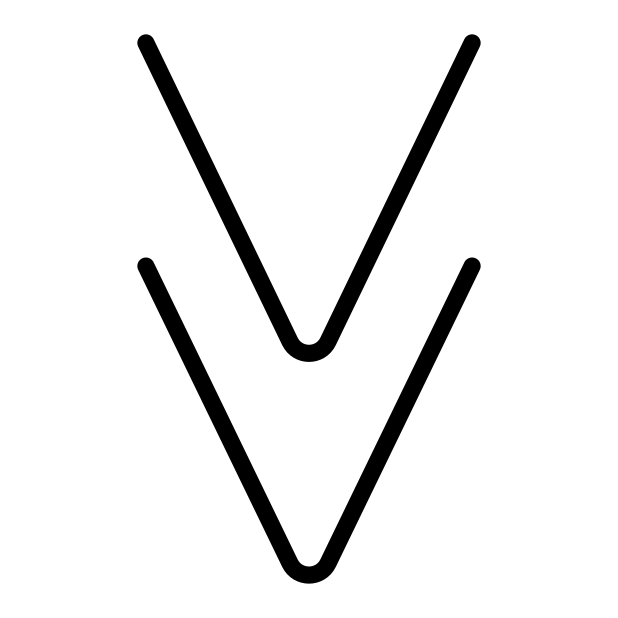
Emoji: ⏬
Name: black down-pointing double triangle
Unicode: 0x23ec